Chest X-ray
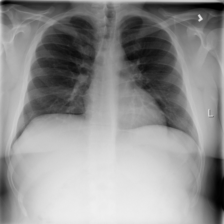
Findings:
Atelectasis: negative
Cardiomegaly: negative
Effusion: negative
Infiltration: positive
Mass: negative
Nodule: negative
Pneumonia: negative
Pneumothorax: negative
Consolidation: negative
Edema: negative
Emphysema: negative
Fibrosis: negative
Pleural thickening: negative
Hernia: negative